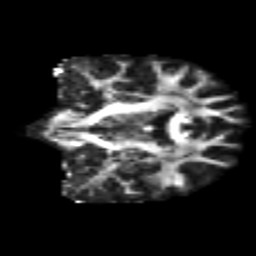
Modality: FA
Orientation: coronal
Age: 44
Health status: ill
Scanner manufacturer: philips
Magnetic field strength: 3 T
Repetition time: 9 s
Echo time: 0.127 s